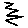
Label: zigzag